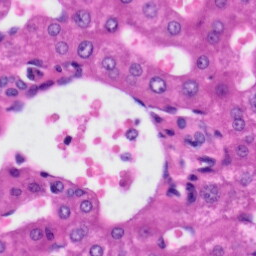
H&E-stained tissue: Liver